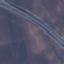
Label: Highway